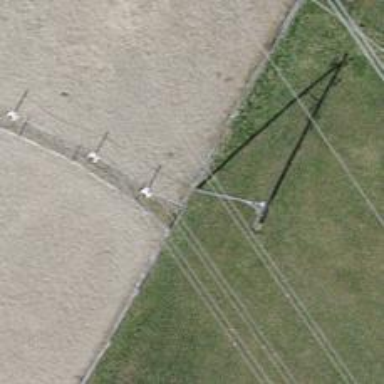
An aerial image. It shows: Fence.